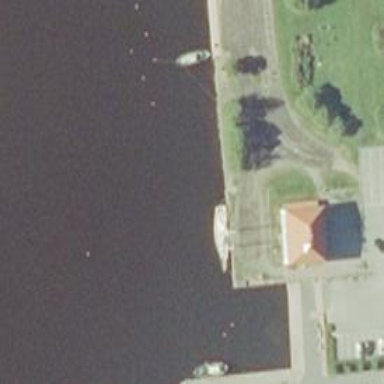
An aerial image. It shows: Man-made pier.